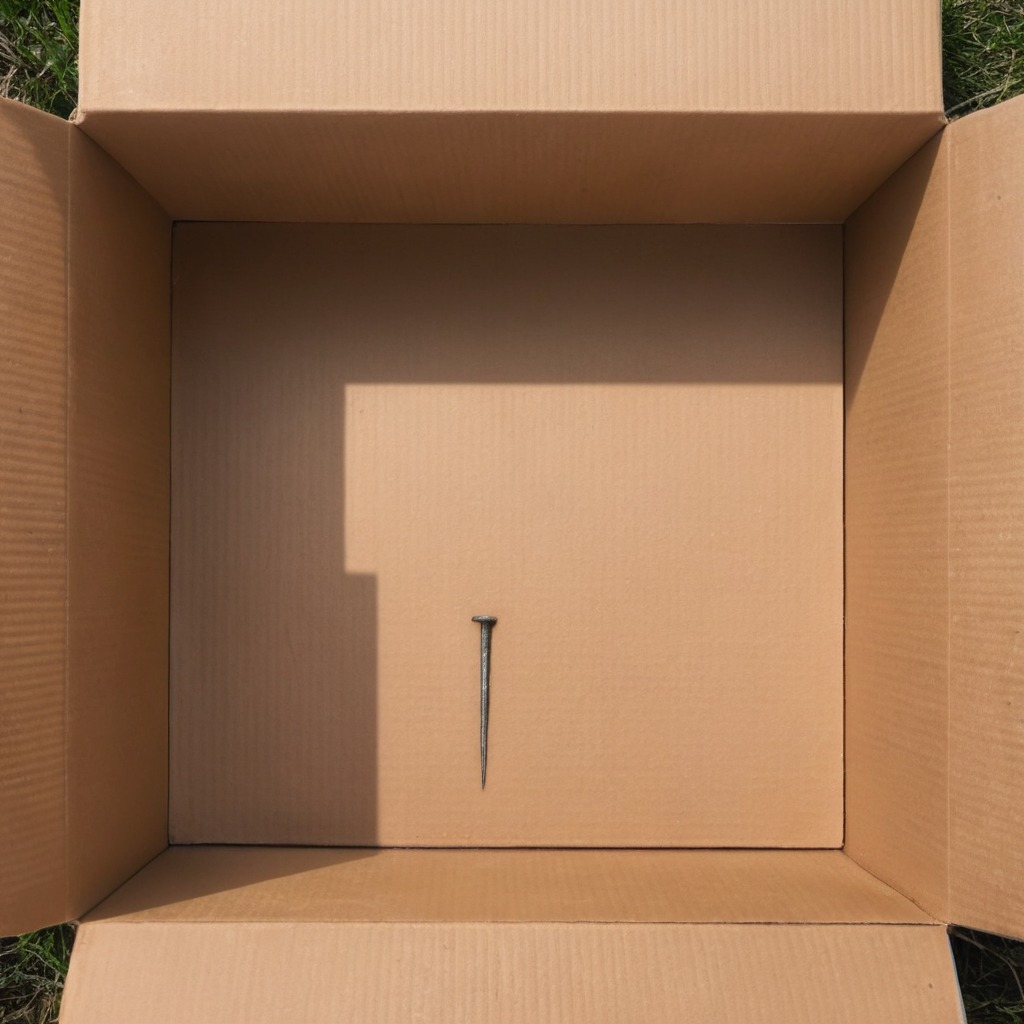
A nail is lying on the cardboard surface.